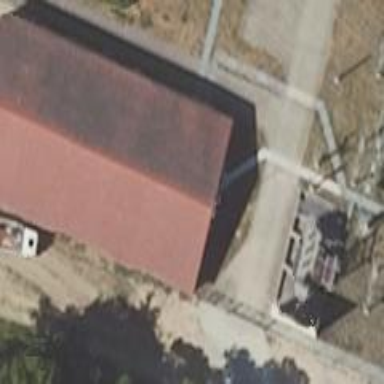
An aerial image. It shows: Service building.